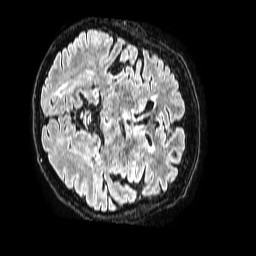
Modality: FLAIR
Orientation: axial
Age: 62
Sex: male
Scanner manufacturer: philips
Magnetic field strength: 1.5 T
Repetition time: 4.8 s
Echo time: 0.3 s